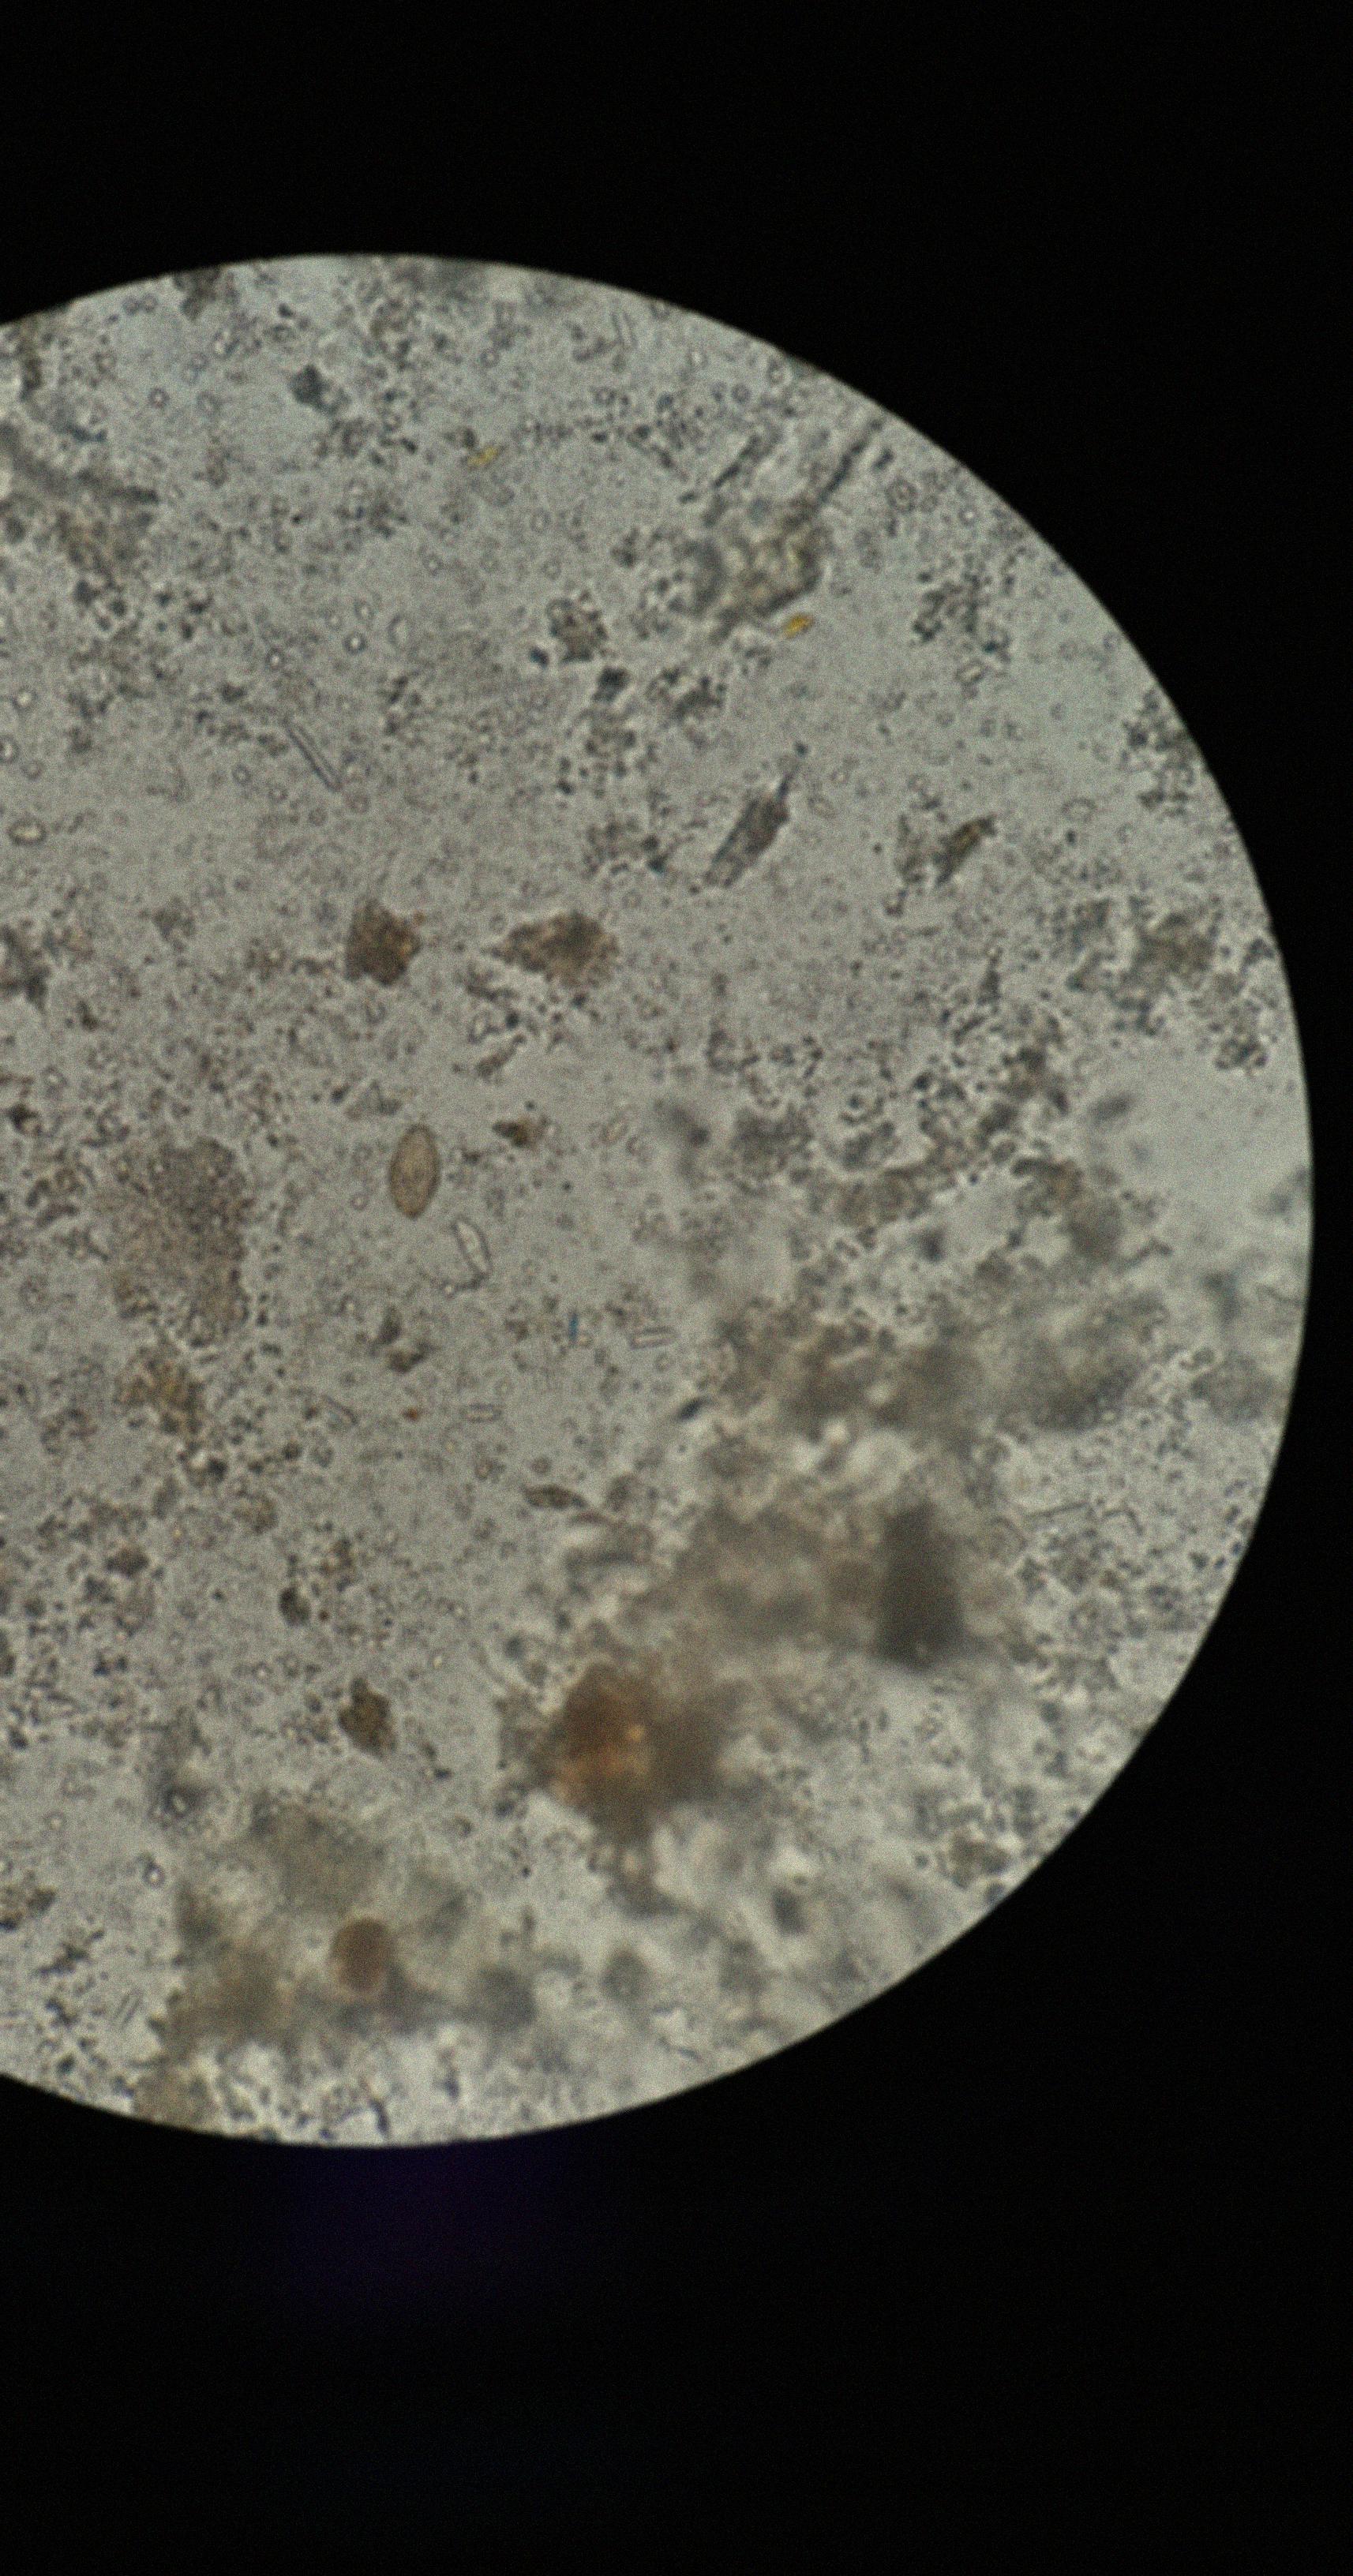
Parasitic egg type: Opisthorchis viverrine